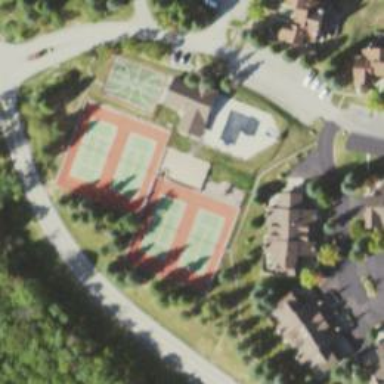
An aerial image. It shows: Tennis court on pitch.